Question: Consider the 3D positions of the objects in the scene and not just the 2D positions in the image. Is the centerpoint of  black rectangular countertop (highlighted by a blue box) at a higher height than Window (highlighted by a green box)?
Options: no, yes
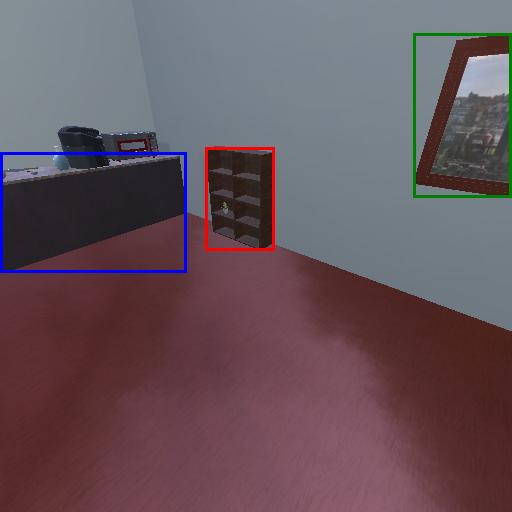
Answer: no